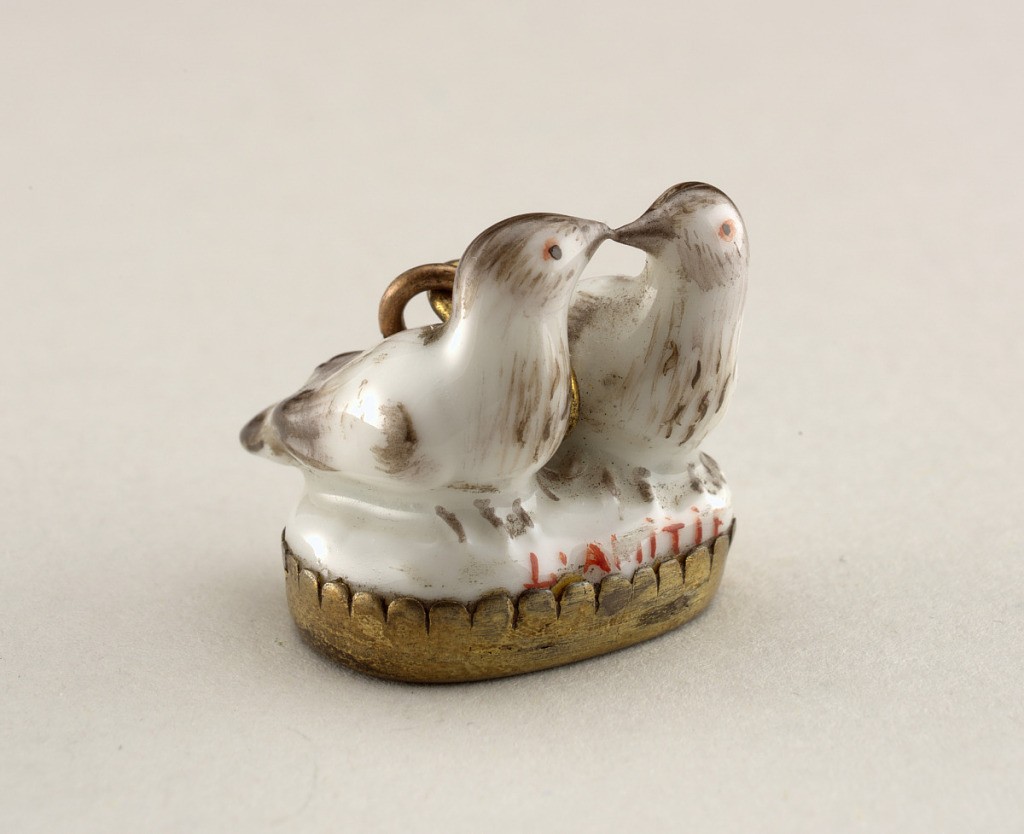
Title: Dove Friendship Pendant ("L'Amitié")
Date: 18th century
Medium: porcelain, vitreous enamel, gold, metal
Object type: pendant
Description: In the form of doves.